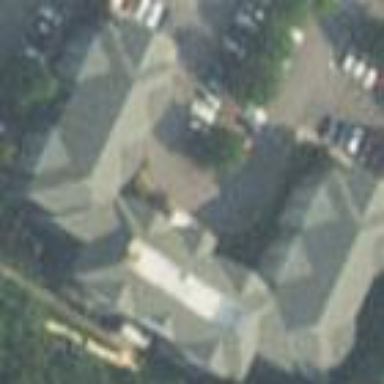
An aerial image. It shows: Dormitory building.